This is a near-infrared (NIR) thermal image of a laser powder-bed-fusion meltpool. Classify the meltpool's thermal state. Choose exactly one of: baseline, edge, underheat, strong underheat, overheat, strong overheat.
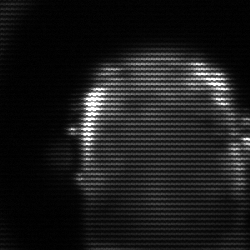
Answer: baseline